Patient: sex M, age 60
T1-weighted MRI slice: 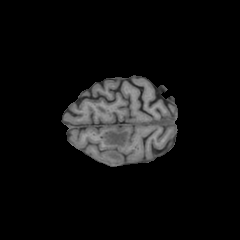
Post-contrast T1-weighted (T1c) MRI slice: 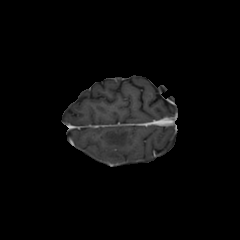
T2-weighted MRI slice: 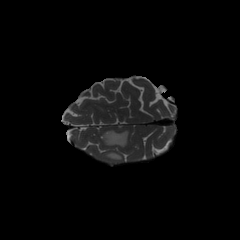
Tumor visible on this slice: yes
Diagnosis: Glioblastoma, IDH-wildtype
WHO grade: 4